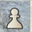
Piece: wP